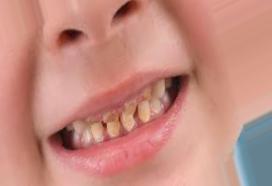
Condition: Tooth Discoloration